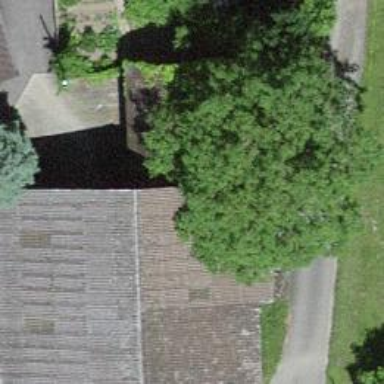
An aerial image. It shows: Barn.